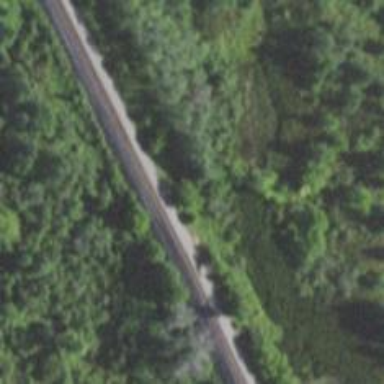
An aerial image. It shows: Railway track.